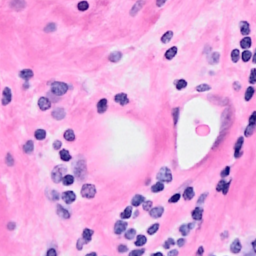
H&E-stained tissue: Breast